Field crop: maize
Growth stage: 1
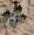
Species: chenopodium